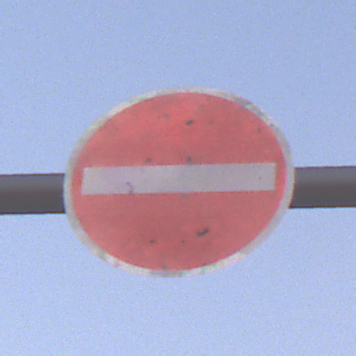
Verkehrszeichen: VerbotDerEinfahrt
Umgebung: Outdoor, RoadRail
Tageszeit: SunriseSunset
Wetter: PartlyCloudy
Licht: Natural
Jahreszeit: NotSpecified
Kontrast: LowContrast